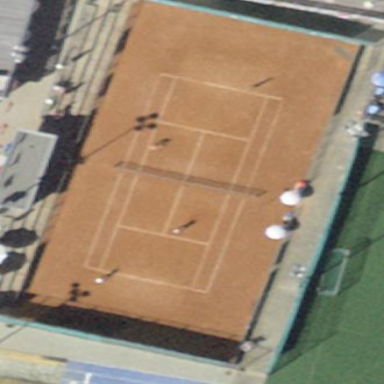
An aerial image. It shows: Clay tennis court in leisure land pitch.